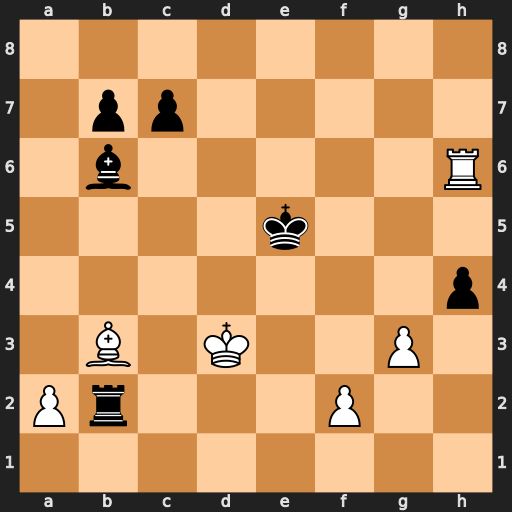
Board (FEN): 8/1pp5/1b5R/4k3/7p/1B1K2P1/Pr3P2/8
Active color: w
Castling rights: -
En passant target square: -
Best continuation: f4+ Kf5 Be6#